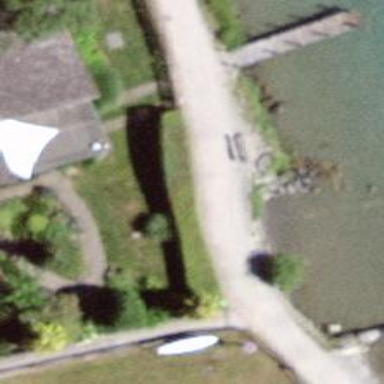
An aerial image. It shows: Bench for seating.